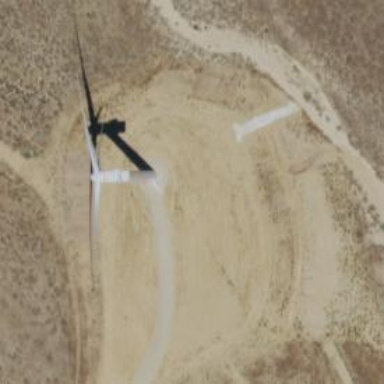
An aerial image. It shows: Wind generator with horizontal axis. The wind turbine is from Vestas.